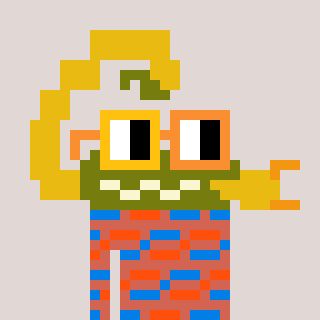
a pixel art character with square yellow and orange glasses, a scorpion-shaped head and a peachy-colored body on a warm background